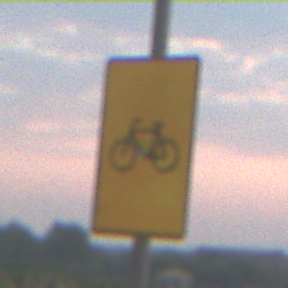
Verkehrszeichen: RadverkehrOhnePfeilsymbol
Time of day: SunriseSunset
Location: Outdoor (Nature)
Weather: PartlyCloudy
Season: NotSpecified
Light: Natural